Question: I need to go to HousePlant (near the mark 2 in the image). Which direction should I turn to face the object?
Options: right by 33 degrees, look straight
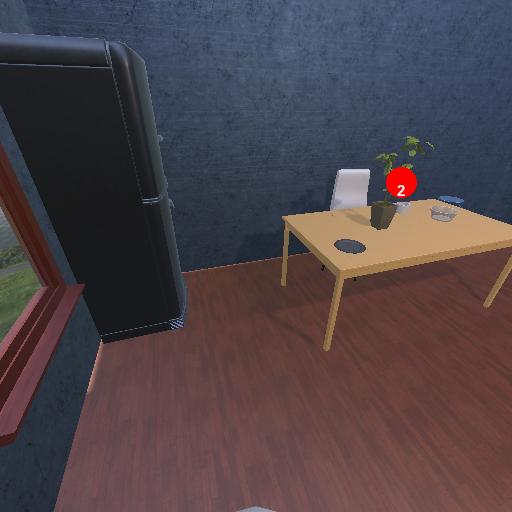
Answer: right by 33 degrees